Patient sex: M
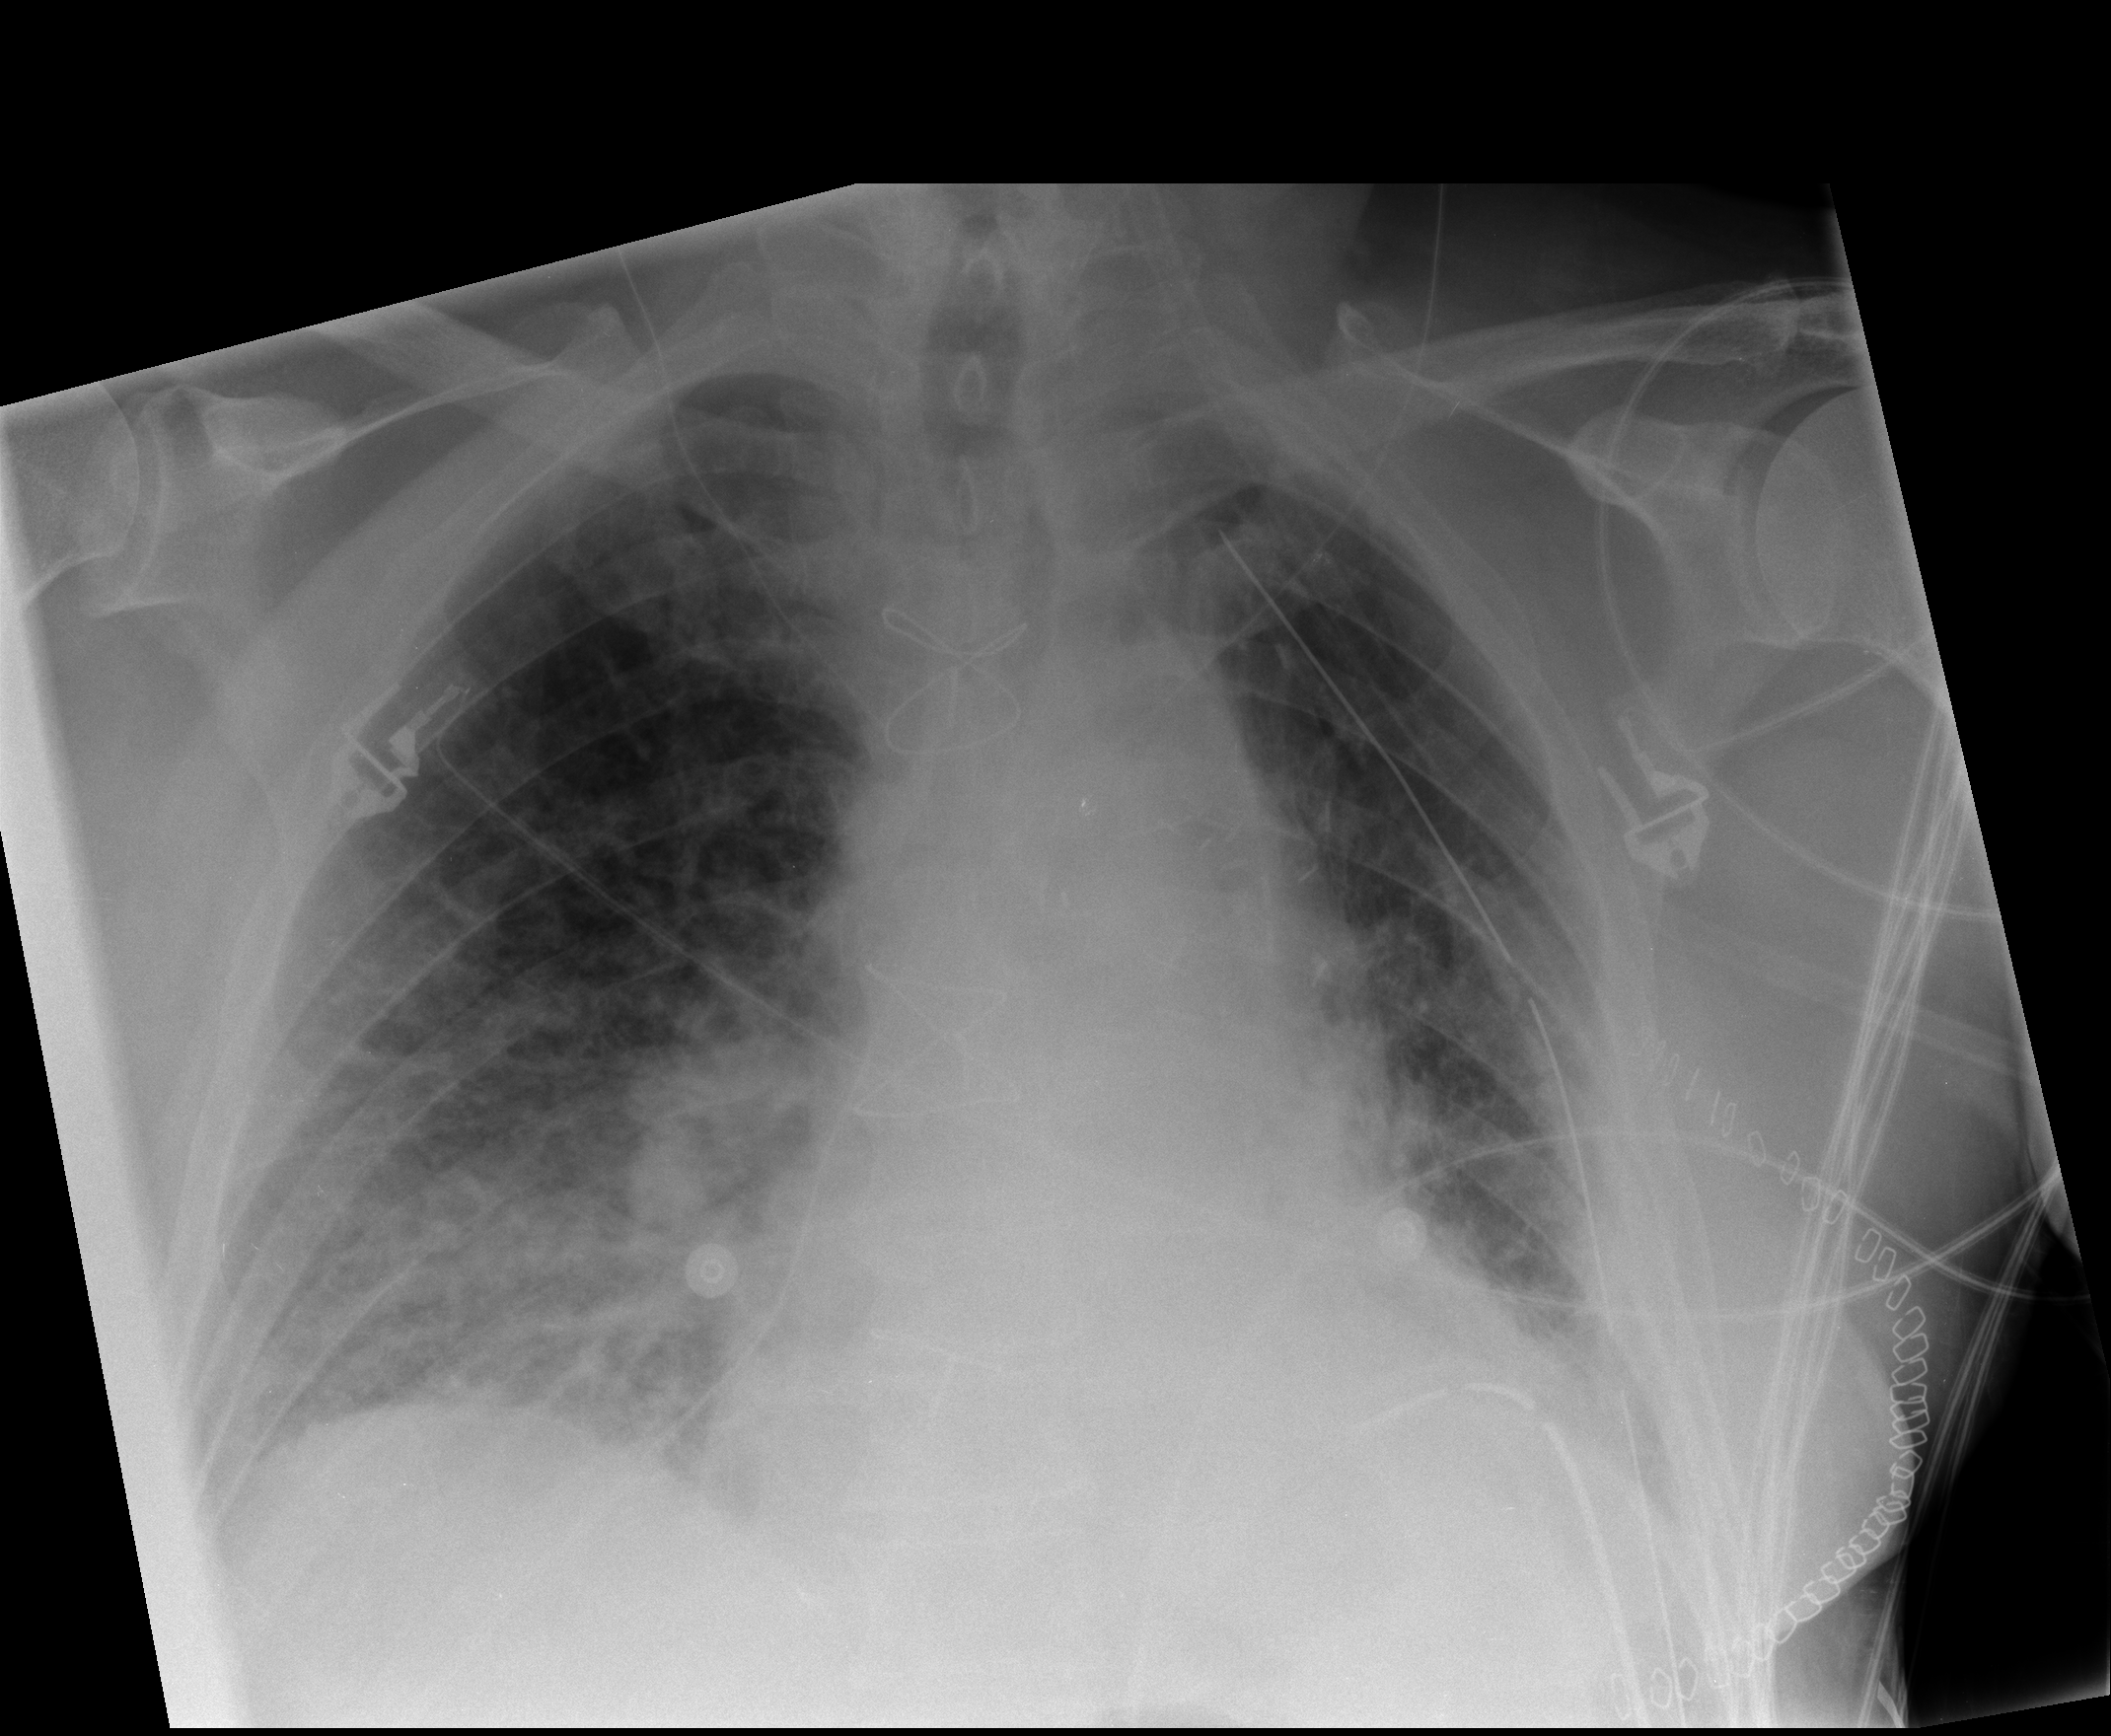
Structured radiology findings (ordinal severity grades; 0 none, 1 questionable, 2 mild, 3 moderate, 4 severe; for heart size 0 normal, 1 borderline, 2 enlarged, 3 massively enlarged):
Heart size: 0
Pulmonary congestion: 0
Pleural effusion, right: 0
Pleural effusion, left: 2
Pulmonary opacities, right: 3
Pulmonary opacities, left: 0
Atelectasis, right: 2
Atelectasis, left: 2